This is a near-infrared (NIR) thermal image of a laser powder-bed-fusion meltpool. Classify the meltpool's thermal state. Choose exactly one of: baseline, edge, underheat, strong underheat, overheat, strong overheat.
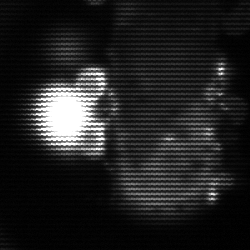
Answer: strong underheat